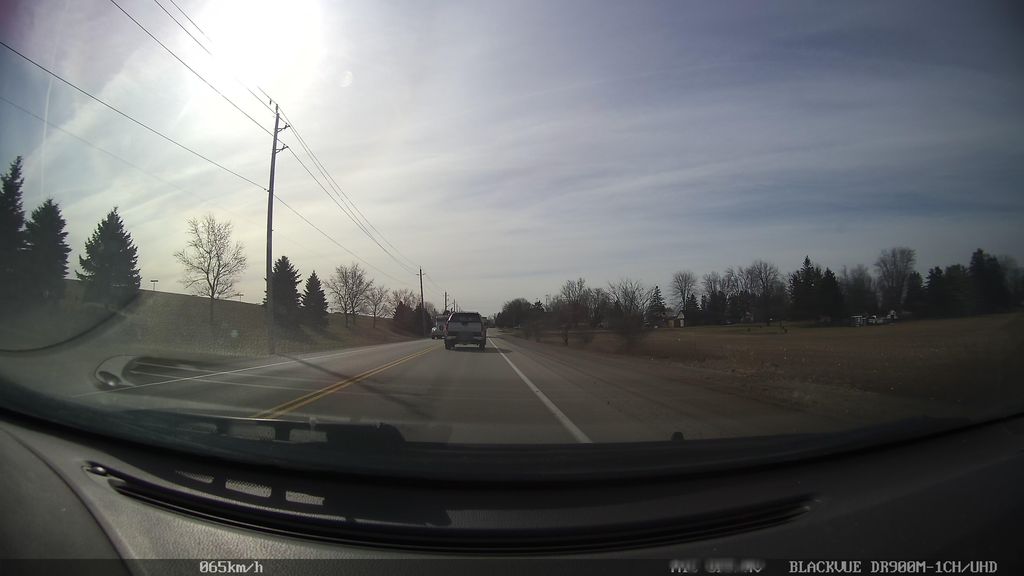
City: kitchener-waterloo